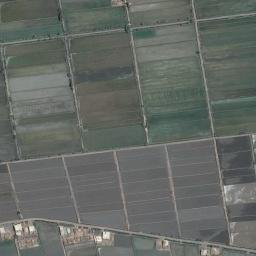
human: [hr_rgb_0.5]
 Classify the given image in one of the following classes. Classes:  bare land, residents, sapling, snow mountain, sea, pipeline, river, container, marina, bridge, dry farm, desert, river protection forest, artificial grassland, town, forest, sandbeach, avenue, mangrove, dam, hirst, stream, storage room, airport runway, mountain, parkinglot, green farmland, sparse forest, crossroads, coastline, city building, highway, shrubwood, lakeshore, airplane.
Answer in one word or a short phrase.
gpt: green farmland